Interaction volume radius: 5 \u00c5
Interaction volume height: 30 \u00c5
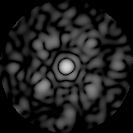
Disorder parameter: 0.6315